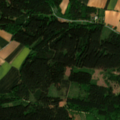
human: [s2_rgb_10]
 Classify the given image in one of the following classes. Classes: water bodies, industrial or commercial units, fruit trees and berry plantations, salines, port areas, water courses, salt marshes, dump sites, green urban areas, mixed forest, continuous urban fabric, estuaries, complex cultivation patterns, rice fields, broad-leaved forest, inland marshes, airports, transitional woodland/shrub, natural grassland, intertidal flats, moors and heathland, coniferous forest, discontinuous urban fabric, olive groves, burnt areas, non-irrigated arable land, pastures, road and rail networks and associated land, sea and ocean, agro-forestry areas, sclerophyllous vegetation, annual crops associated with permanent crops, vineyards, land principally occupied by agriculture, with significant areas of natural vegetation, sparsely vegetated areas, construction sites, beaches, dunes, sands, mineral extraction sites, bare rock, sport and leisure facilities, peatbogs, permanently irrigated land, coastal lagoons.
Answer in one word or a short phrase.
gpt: discontinuous urban fabric, non-irrigated arable land, coniferous forest, mixed forest